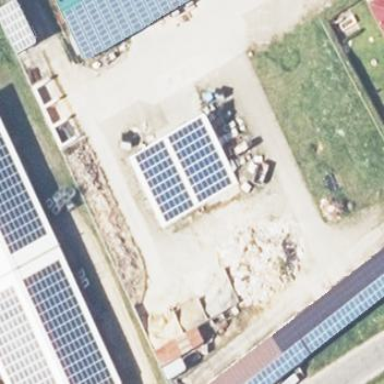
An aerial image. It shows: Building equipped with small solar photovoltaic panel for generating electricity.